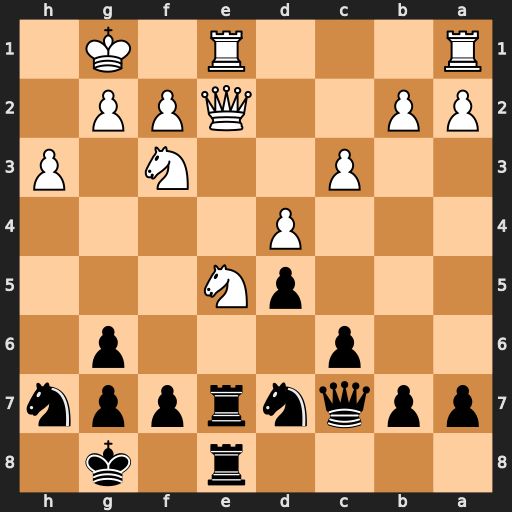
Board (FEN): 4r1k1/ppqnrppn/2p3p1/3pN3/3P4/2P2N1P/PP2QPP1/R3R1K1
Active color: b
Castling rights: -
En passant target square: -
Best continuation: f6 Qd3 fxe5